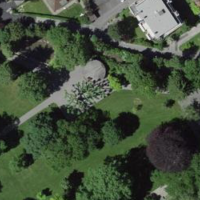
EUNIS habitat code: 53
Species observed at this site:
Anas platyrhynchos